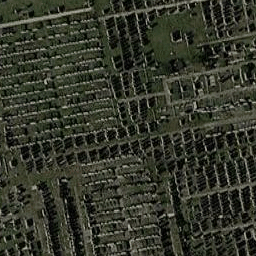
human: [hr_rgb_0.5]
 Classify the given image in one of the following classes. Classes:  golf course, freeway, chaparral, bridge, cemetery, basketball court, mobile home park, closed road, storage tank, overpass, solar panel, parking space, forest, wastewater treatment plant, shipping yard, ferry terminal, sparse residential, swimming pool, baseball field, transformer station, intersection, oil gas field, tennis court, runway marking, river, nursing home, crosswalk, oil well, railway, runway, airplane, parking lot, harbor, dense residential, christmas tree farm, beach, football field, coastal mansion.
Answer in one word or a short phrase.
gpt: cemetery